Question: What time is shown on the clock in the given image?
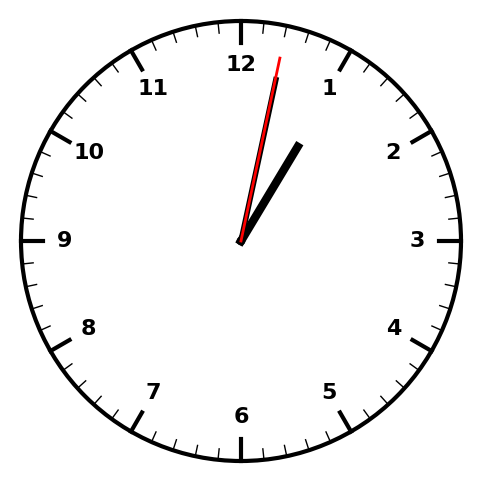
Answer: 01:02:02